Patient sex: F
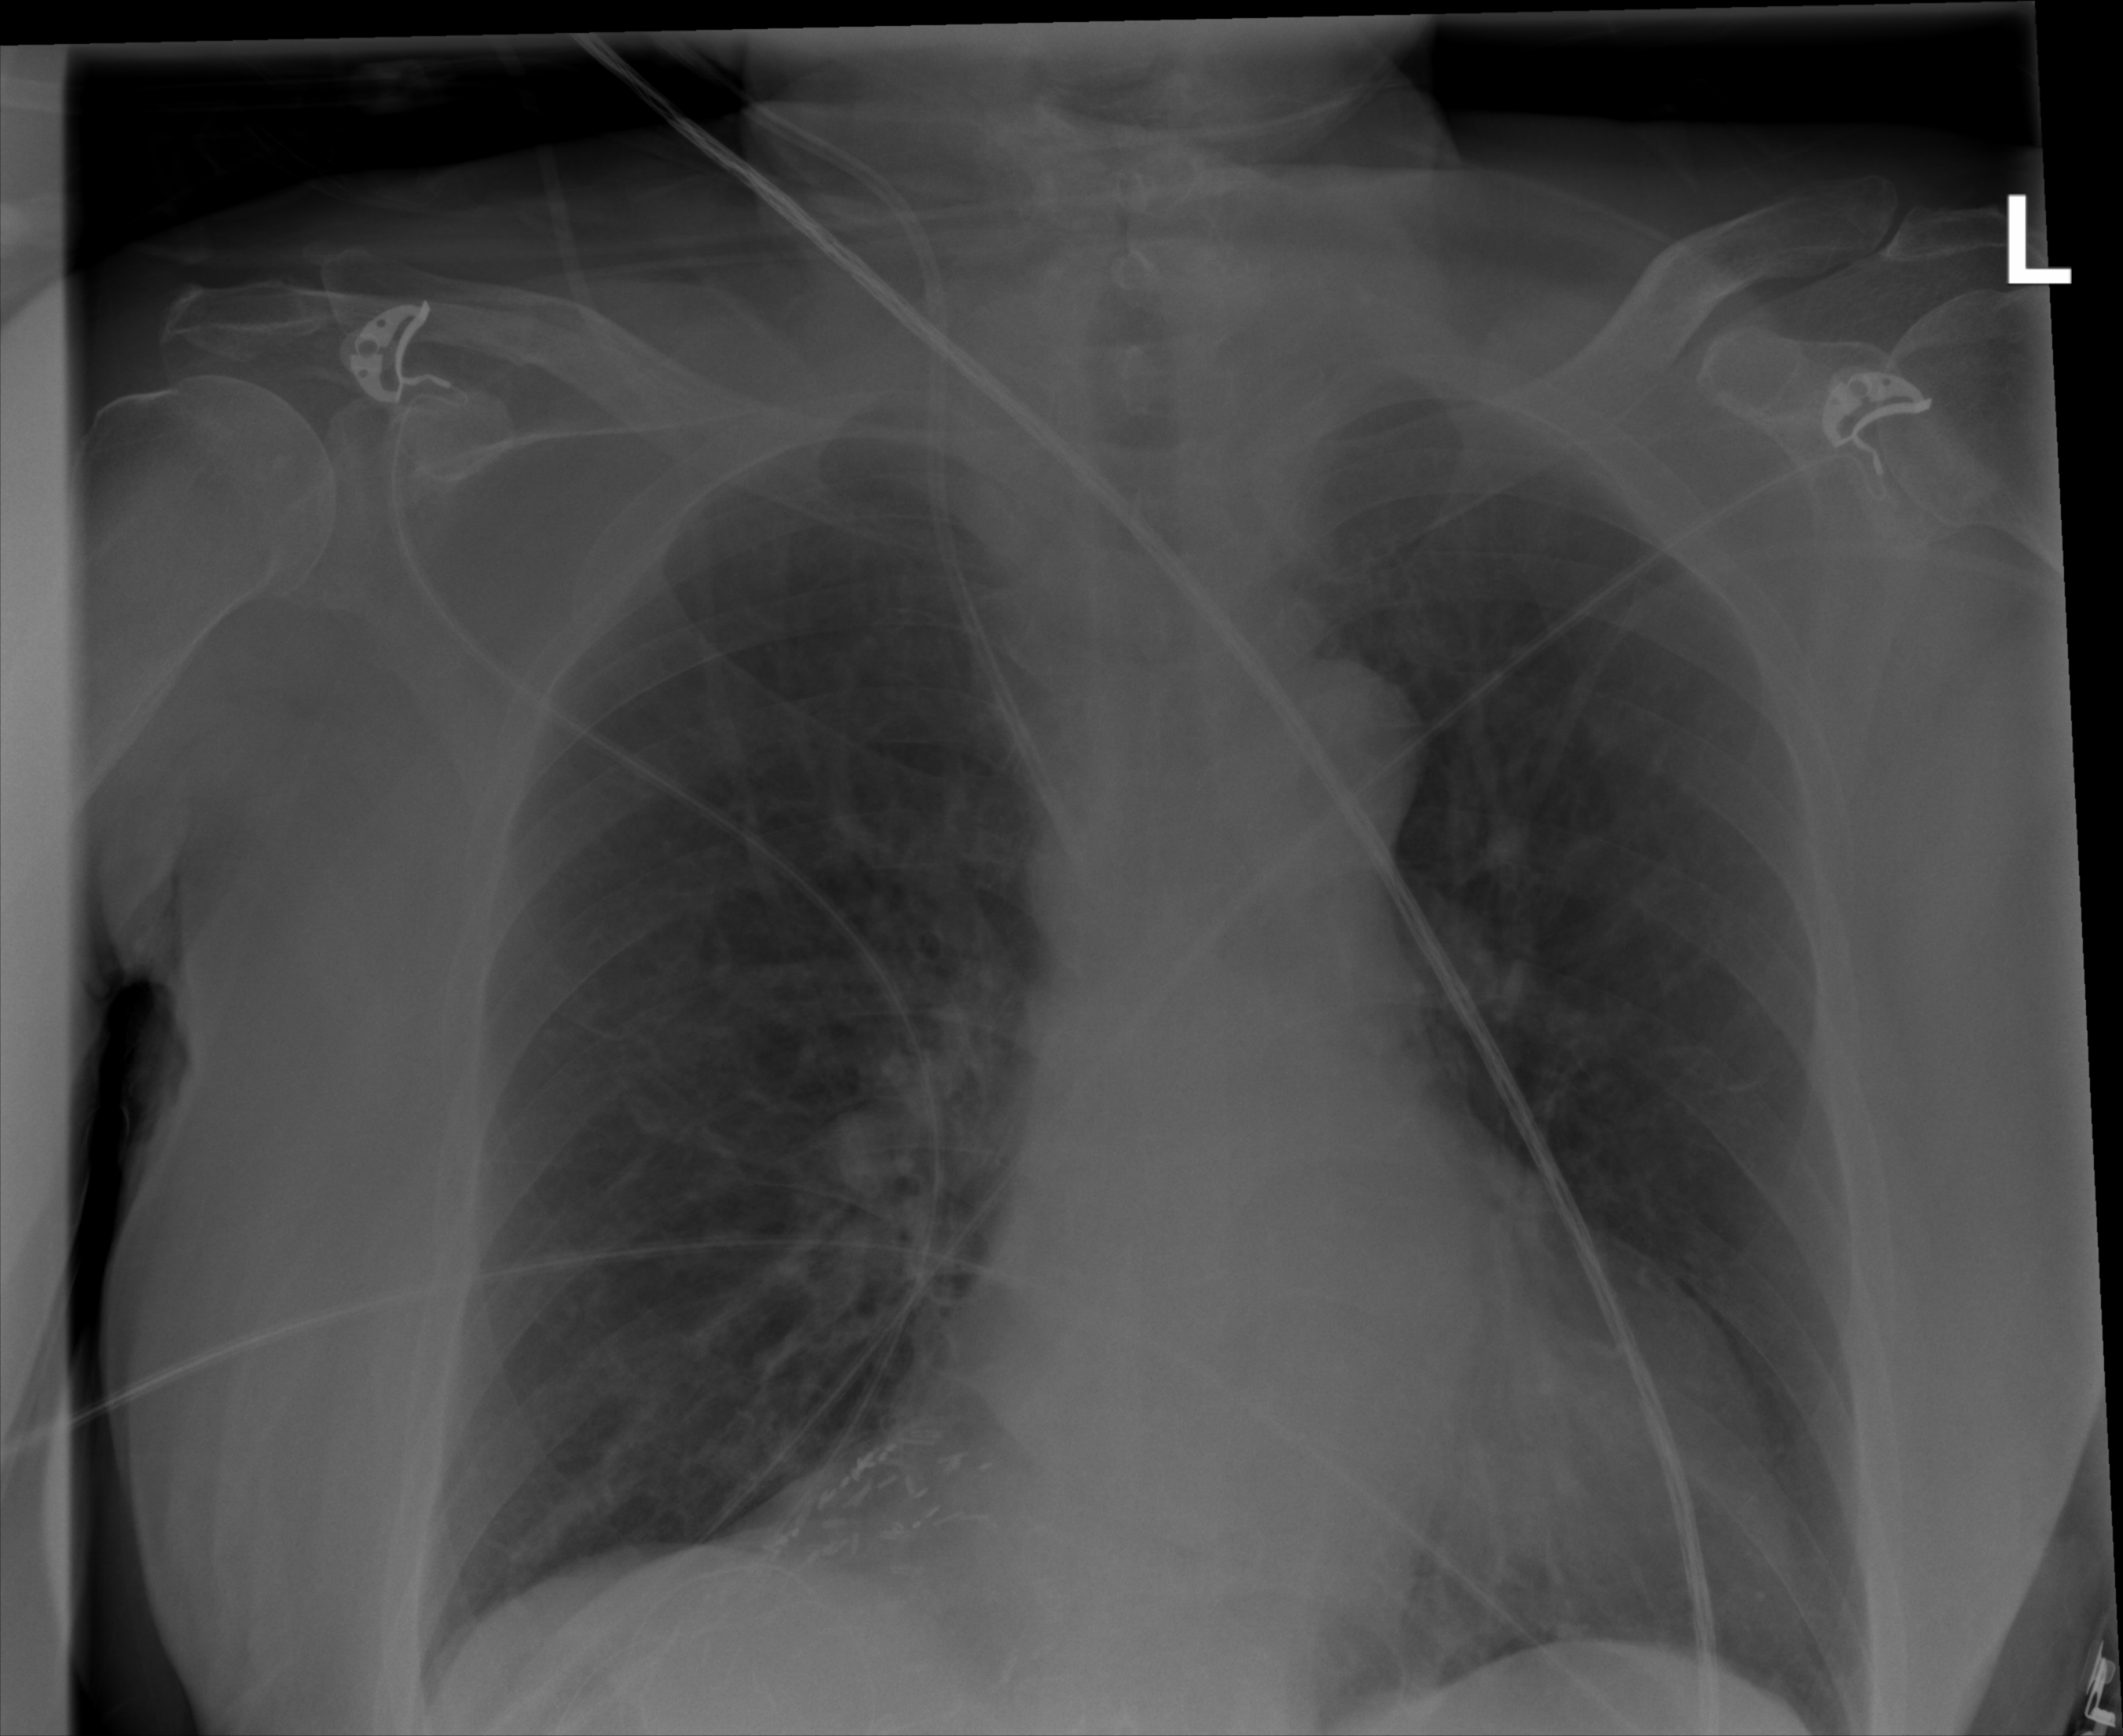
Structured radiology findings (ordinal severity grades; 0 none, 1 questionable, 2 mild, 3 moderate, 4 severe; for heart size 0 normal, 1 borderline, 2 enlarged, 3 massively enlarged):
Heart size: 1
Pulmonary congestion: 0
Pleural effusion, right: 0
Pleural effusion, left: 0
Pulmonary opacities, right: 0
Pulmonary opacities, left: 0
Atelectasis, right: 2
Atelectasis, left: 2